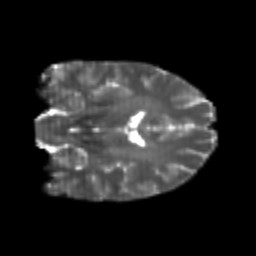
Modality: T2w
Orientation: coronal
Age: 24
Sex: female
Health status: healthy
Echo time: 0.074 s